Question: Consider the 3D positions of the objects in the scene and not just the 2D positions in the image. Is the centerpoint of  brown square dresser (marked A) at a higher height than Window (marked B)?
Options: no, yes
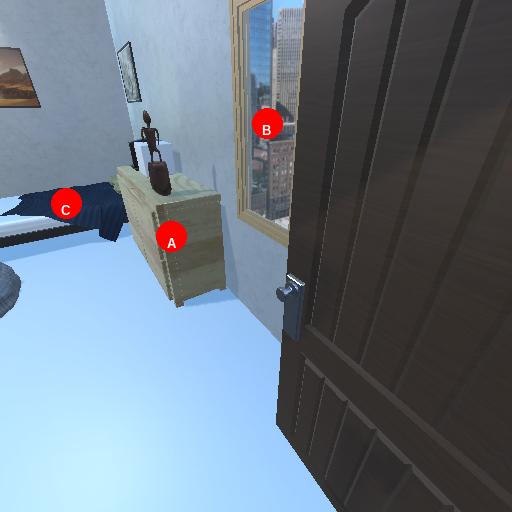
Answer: no